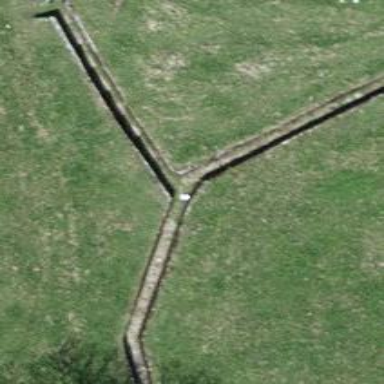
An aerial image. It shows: Military trench.